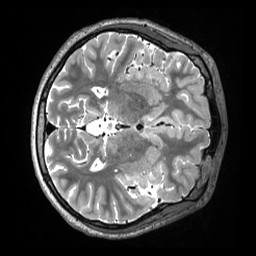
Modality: T2w
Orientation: axial